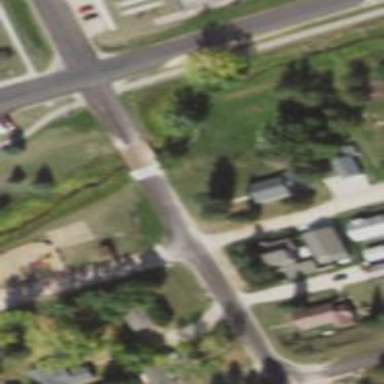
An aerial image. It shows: Residential road with bridge.